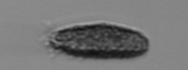
Label: Pseudochattonella_farcimen